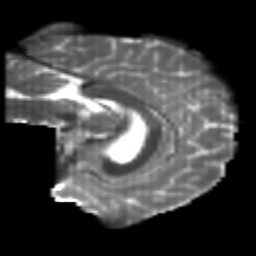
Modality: T2w
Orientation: sagittal
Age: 24
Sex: male
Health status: healthy
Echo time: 0.074 s